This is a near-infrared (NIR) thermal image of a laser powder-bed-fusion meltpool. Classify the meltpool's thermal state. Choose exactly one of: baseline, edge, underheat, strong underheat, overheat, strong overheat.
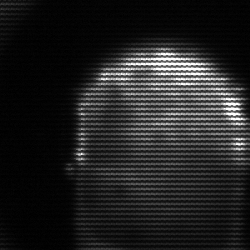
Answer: baseline